Brain MRI, t1w sequence, axial 2D slice.
Patient: age 35, sex F, weight 95 kg, height 1.95 m
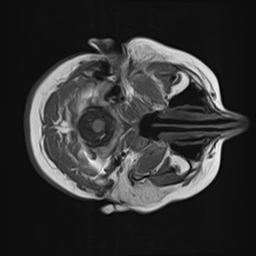